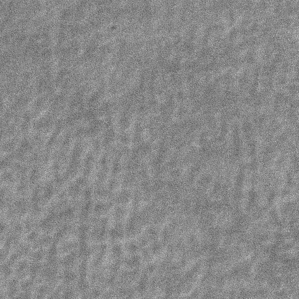
Label: frost